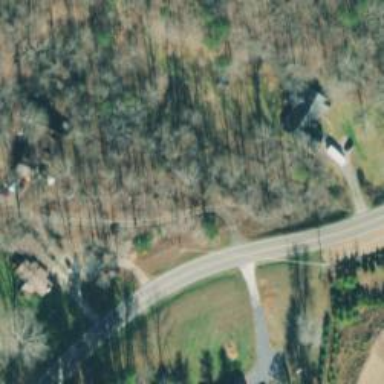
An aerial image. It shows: Driveway.